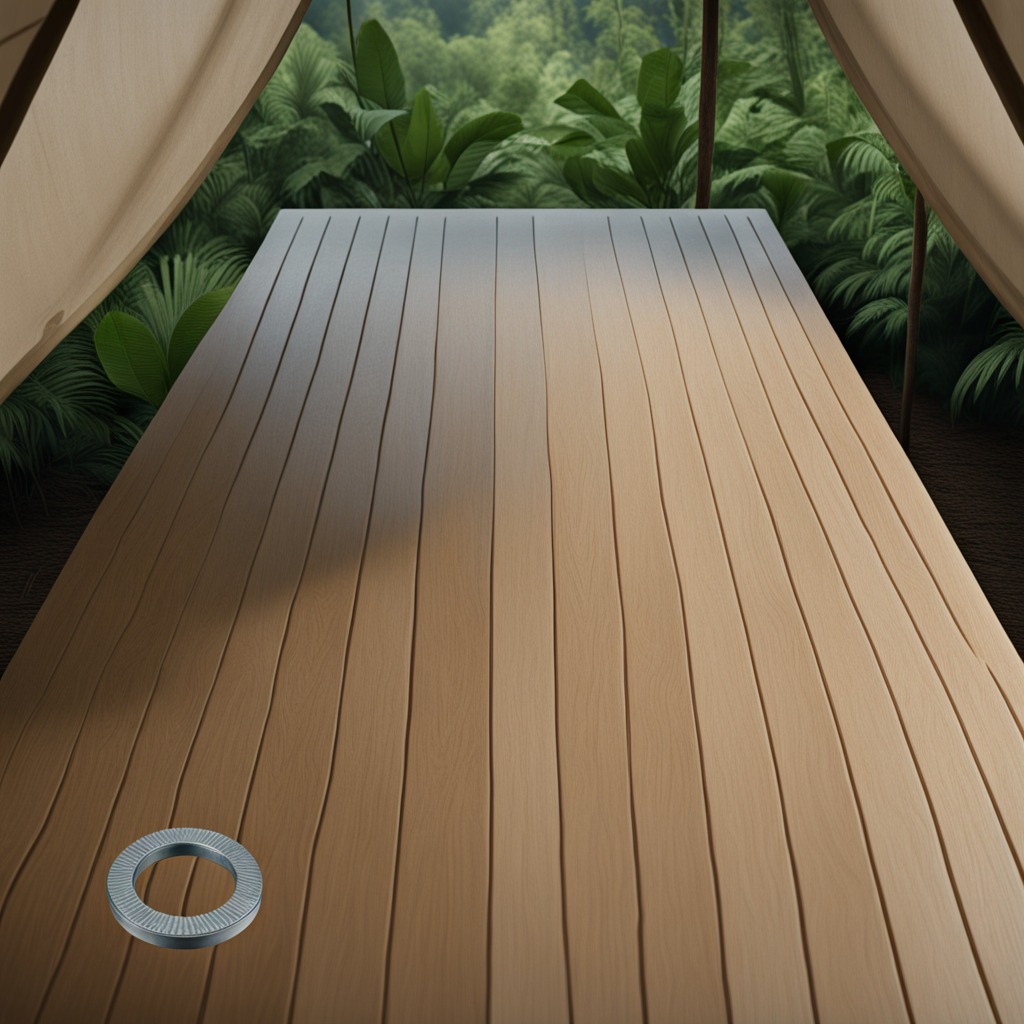
A flat metal washer is lying on the wooden table.